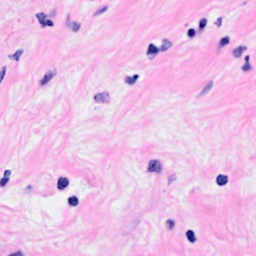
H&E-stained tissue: Breast